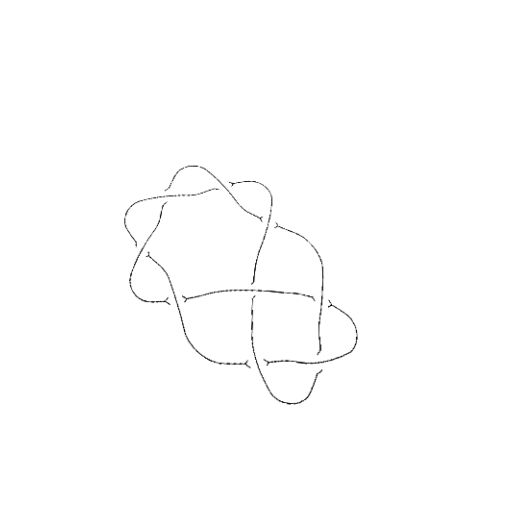
Crossing number: 9